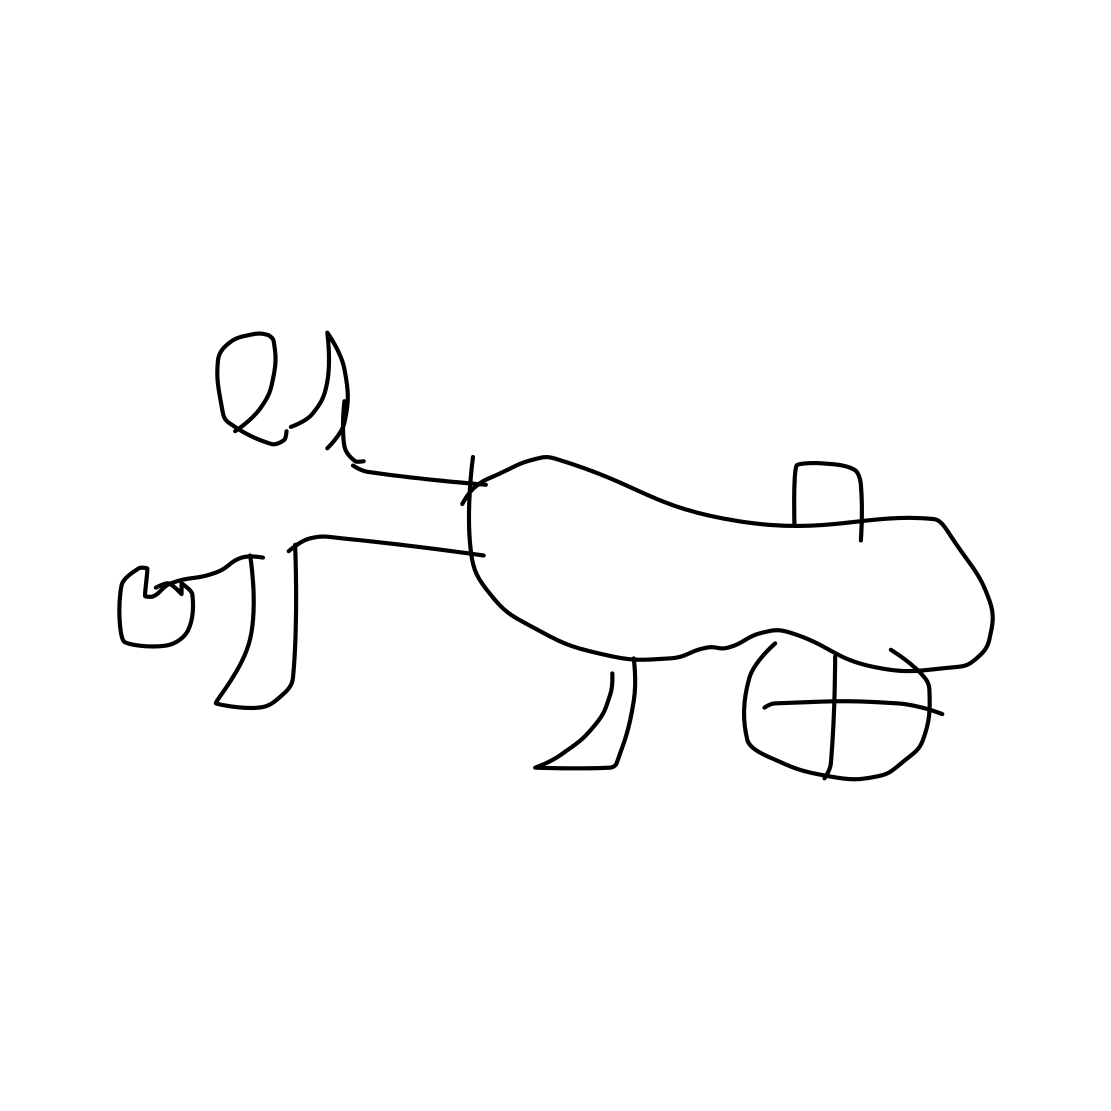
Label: motorbike